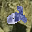
Label: 2